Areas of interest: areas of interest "Badminton Court"
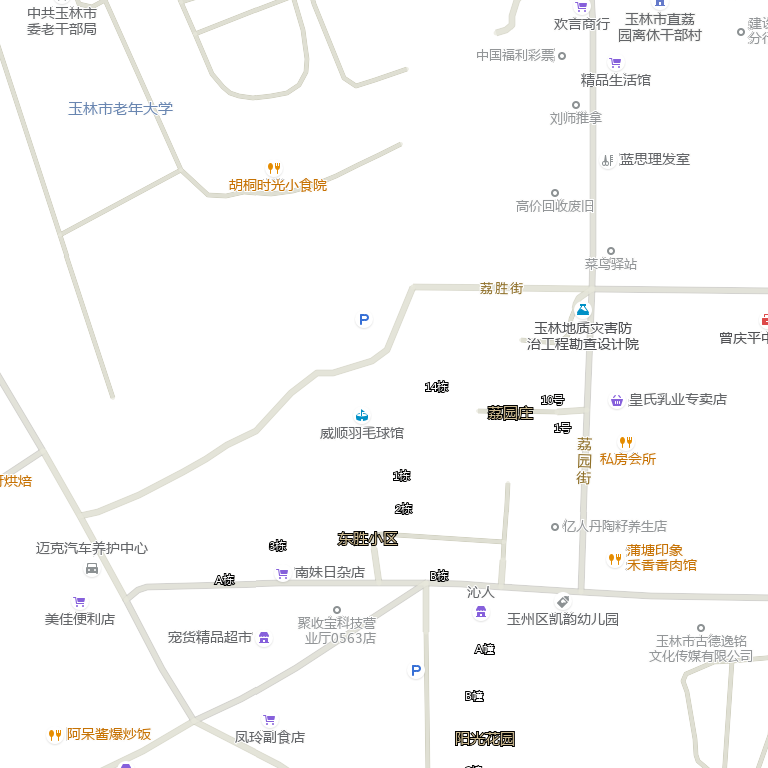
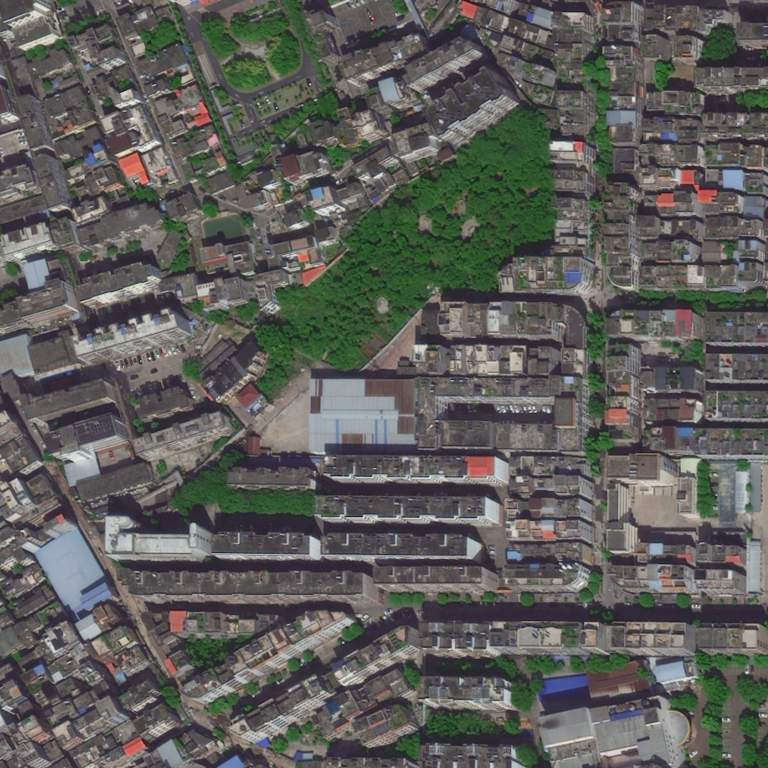